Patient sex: F
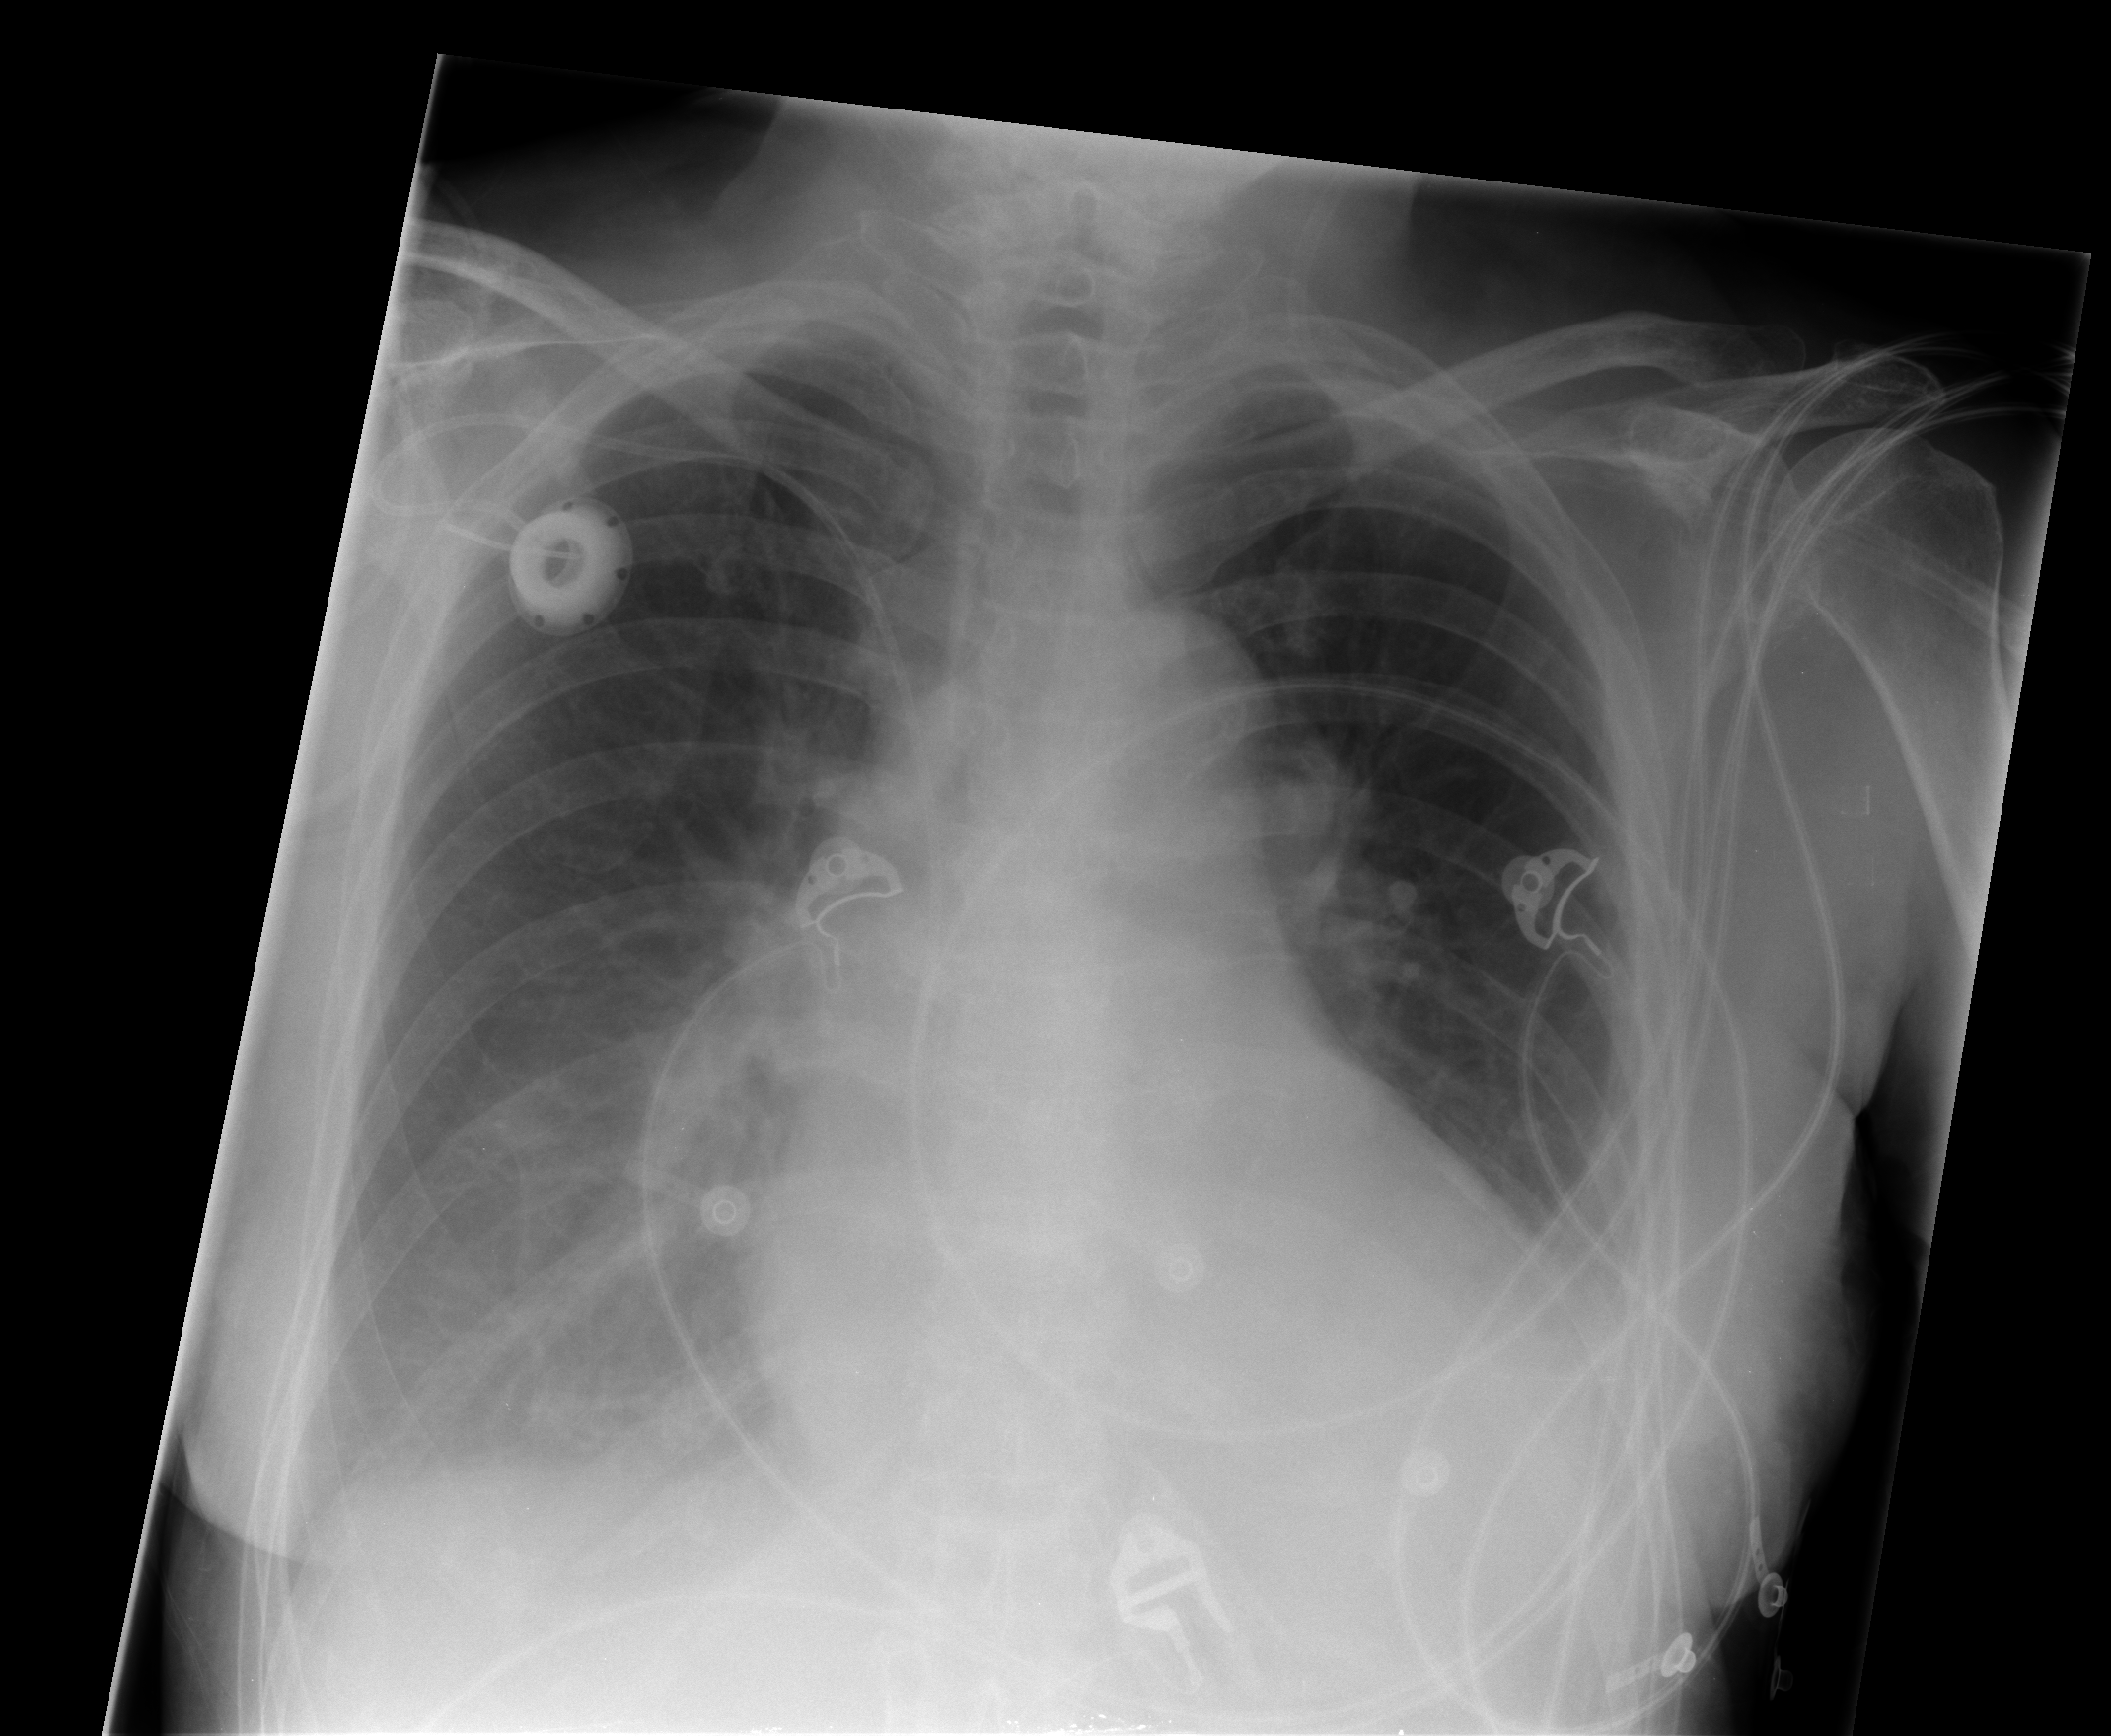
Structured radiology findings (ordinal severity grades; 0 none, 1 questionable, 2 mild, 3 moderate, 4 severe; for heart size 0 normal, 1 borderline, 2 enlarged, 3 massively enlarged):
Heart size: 2
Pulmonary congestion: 1
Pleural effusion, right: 2
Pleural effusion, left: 1
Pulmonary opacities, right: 0
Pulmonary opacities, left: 0
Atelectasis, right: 2
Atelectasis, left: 2